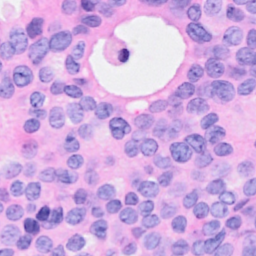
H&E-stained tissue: Breast